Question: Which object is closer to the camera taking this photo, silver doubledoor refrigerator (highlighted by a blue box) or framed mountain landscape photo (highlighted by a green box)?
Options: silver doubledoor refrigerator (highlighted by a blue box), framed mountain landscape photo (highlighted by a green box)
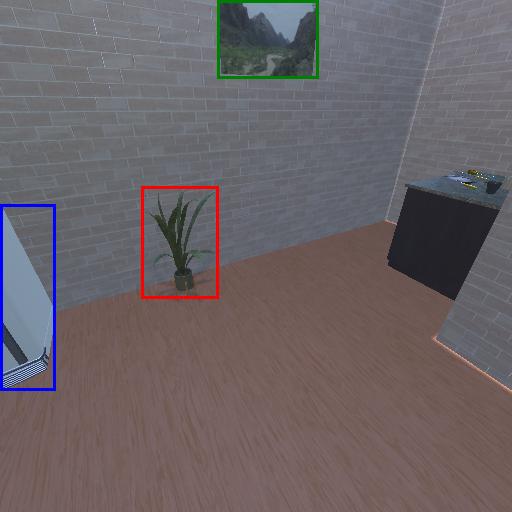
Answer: silver doubledoor refrigerator (highlighted by a blue box)